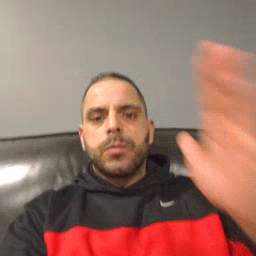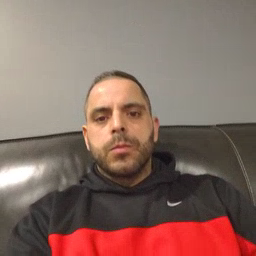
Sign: will